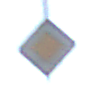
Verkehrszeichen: Vorfahrtsstrasse
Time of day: SunriseSunset
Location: Outdoor (Nature)
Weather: Clear
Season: NotSpecified
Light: Natural